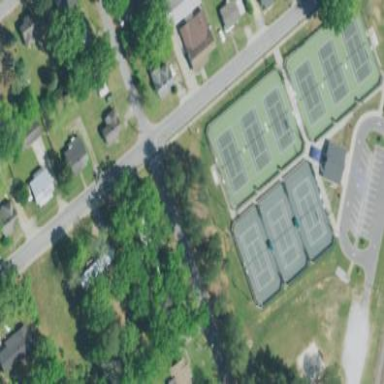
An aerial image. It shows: Sports center with tennis facility.